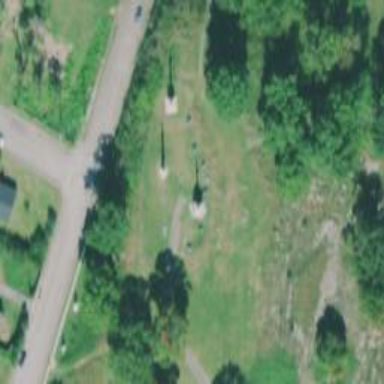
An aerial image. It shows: Historic memorial.